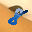
Label: 8